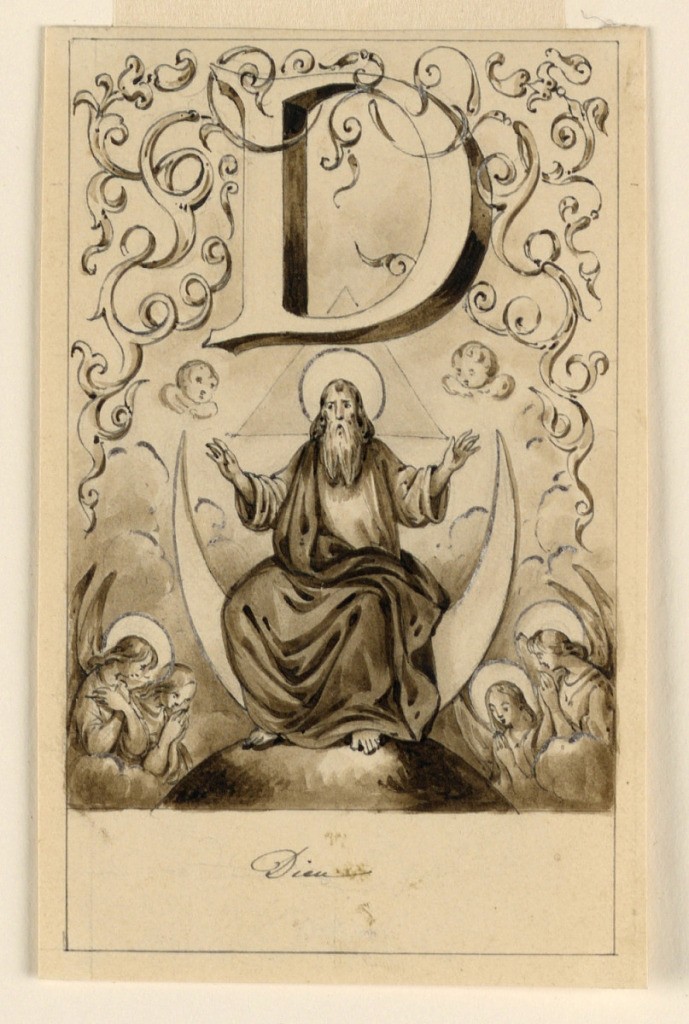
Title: Design for the Letter D of a Pictorial Alphabet: Dieu (God)
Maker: Victor Vincent Adam, French, 1801 – 1866
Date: ca. 1830
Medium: Graphite, pen and bistre ink, brush and ink wash, with white heightening on cream paper
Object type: Drawing
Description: Letter above, flanked by intertwining rinceau. God, the father is seen seated on a crescent moon and adored by angels.